Question: I have data in Google sheet1 A:I, I need to copy the row from A:I if column J has value then paste to last row of sheet2. Thank for your help
Exp: I want to copy 3 rows has dog, cat and mango to last row of sheet2

'''
datas datas datas datas datas datas
datas datas datas datas datas datas dog
datas datas datas datas datas datas cat
datas datas datas datas datas datas mango
datas datas datas datas datas datas
'''
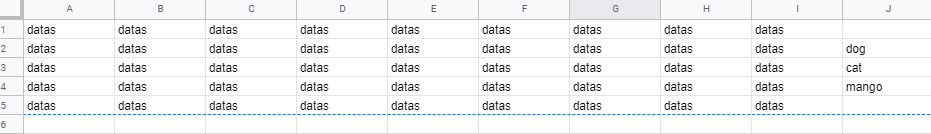
Answer: Try this:
'''
function myFunction(){
var sh = SpreadsheetApp.getActiveSpreadsheet();
var sh1 = sh.getSheetByName("Sheet1");
var data = sh1.getDataRange().getValues();
var newArr = [];
var checkRange = sh1.getRange(1, 10, sh1.getLastRow(), 1).getValues();
var merged = [].concat.apply([], checkRange);
var filtered = merged.filter(function (el) {
return el != "";
});
if(filtered.length > 0){
data.forEach(row => {
if(row[9]){
row.pop();
newArr.push(row);
}
})
var sh2 = sh.getSheetByName("Sheet2");
sh2.getRange(sh2.getLastRow()+1,1, newArr.length, newArr[0].length).setValues(newArr);
}else{
return;
}
}
'''
<URL>
<URL>
## References:
- <URL>